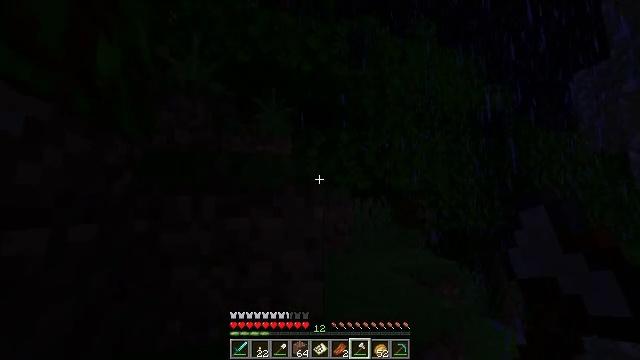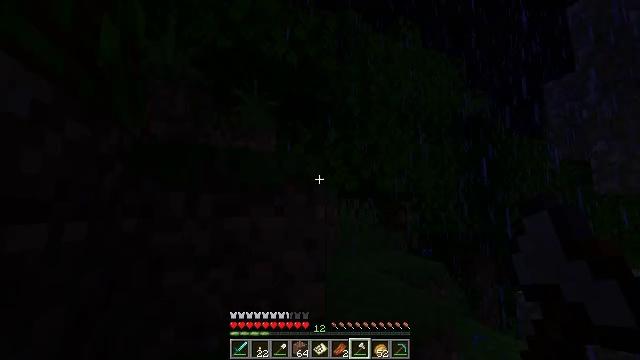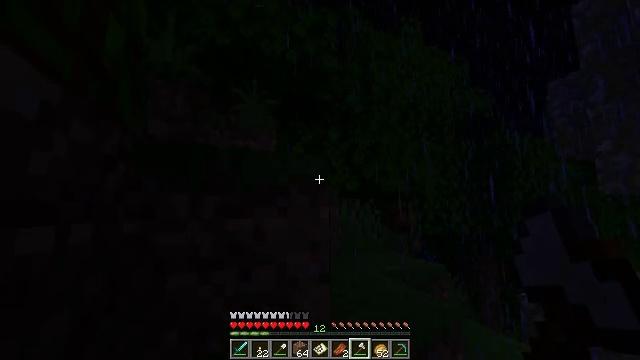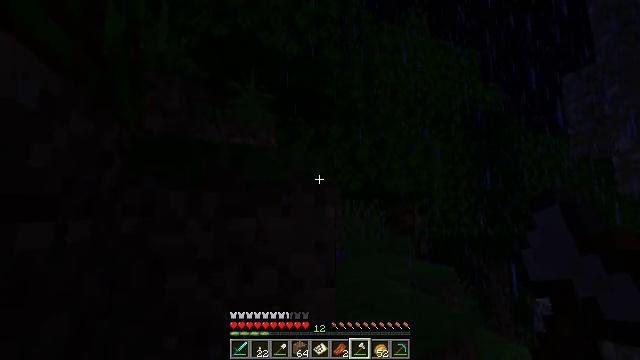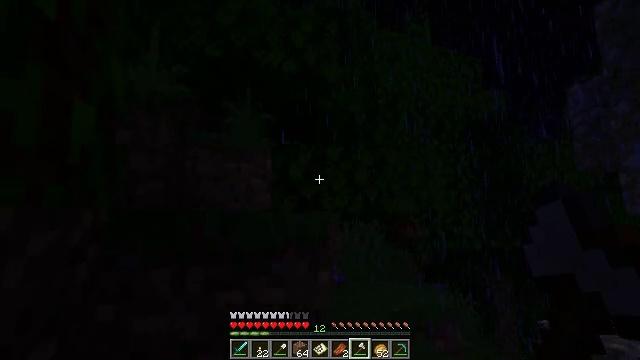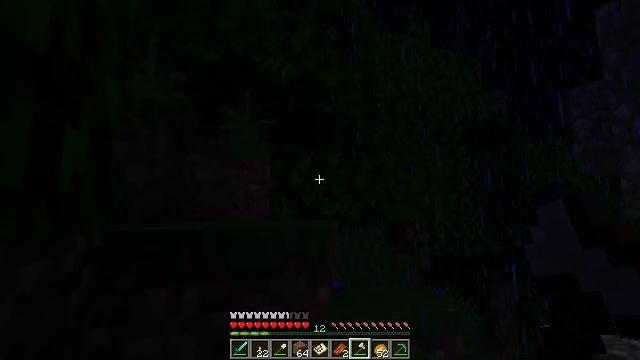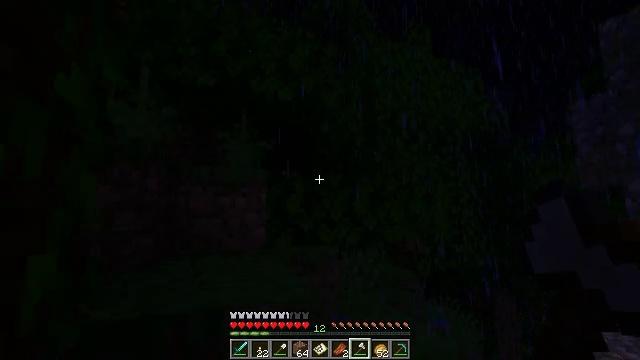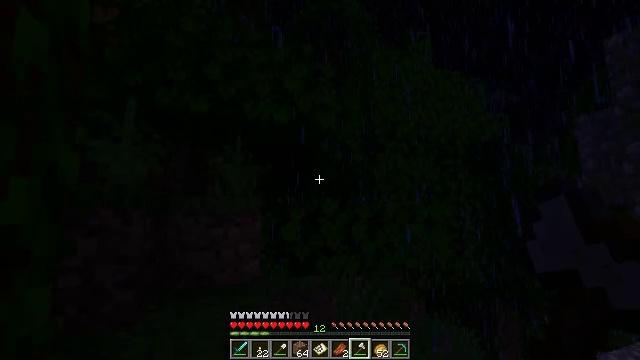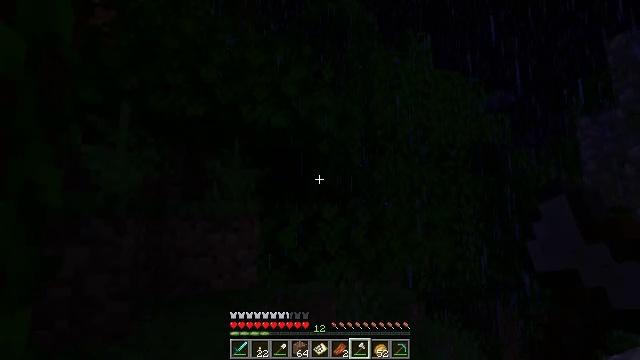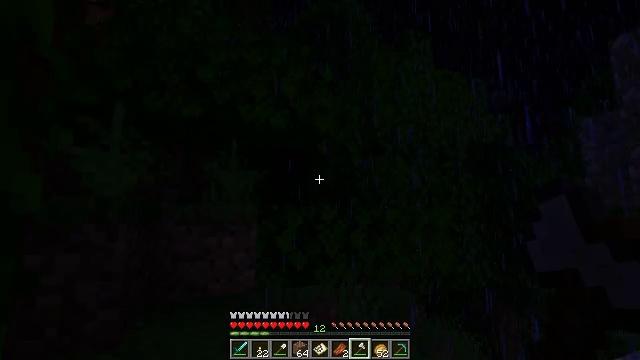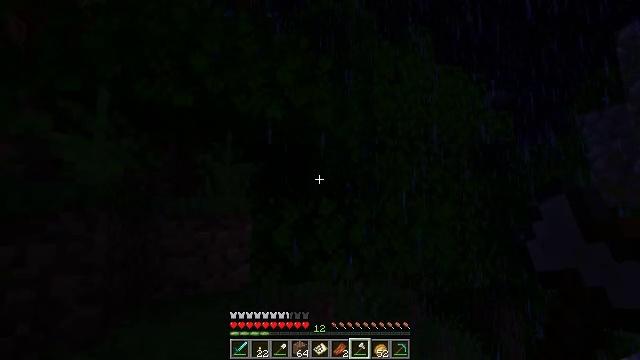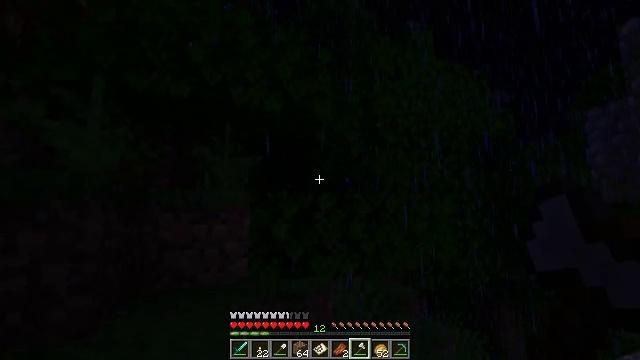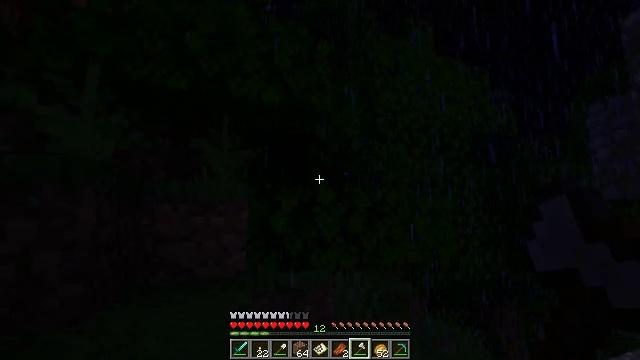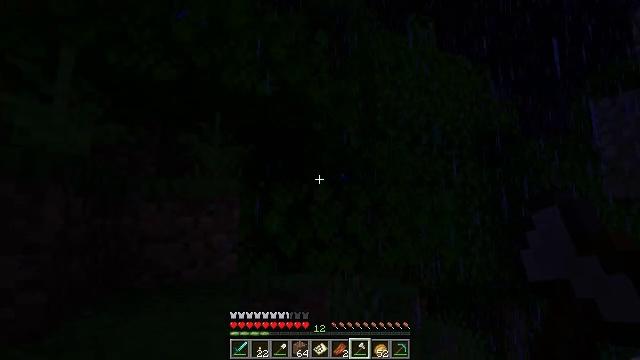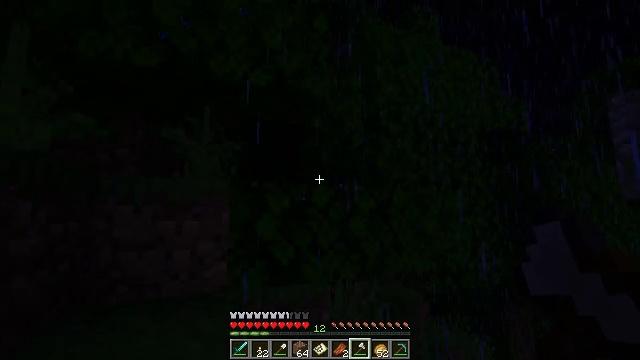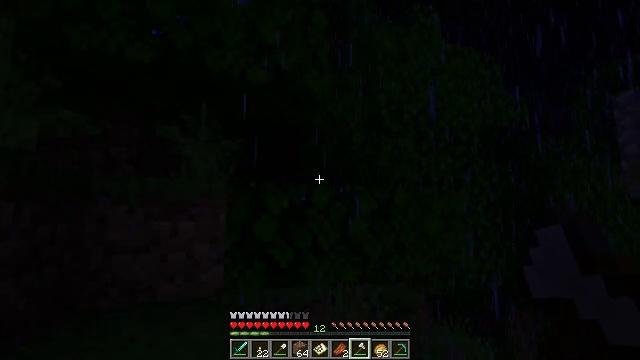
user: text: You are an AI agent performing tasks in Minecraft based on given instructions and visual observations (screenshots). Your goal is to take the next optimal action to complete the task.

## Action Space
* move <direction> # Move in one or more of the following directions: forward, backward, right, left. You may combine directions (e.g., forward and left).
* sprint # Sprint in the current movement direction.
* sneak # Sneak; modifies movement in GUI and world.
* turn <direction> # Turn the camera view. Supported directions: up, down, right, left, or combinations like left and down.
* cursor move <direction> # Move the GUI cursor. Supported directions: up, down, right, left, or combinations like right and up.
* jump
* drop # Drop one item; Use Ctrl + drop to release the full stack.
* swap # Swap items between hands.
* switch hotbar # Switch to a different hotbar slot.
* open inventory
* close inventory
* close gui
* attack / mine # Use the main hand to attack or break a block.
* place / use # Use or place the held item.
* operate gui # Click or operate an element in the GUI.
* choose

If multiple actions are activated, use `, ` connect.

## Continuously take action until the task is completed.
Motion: motion action
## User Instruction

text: Break the jungle leaves with your hand or shears.
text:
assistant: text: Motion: move forward, turn right
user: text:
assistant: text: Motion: move forward
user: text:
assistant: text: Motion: move forward
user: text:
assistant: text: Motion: move forward, jump
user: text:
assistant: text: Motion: move forward, jump
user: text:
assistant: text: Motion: move forward, jump
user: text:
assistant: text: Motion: move forward, jump
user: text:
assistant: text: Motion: move forward, jump
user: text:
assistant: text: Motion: move forward, jump
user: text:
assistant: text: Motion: move forward, jump
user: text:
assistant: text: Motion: move forward
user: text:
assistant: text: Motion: move forward
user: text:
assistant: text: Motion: move forward
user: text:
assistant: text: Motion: move forward
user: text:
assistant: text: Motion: move forward
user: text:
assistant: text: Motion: move forward
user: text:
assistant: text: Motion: move forward
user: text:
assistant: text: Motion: move forward
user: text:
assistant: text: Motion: move forward
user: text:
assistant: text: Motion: move forward
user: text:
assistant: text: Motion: move forward
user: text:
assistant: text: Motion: move forward and move left
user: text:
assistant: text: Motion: move forward and move left
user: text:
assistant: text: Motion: move forward and move left
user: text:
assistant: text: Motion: move forward and move left, turn left and up
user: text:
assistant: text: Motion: move forward and move left, turn left and up
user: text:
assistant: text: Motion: move forward and move left, turn left and up
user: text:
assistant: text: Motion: move forward and move left, turn left and up
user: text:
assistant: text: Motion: move forward and move left, turn up
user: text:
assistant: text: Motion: move left, turn right and up